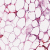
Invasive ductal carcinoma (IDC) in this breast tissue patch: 0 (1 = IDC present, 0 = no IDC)